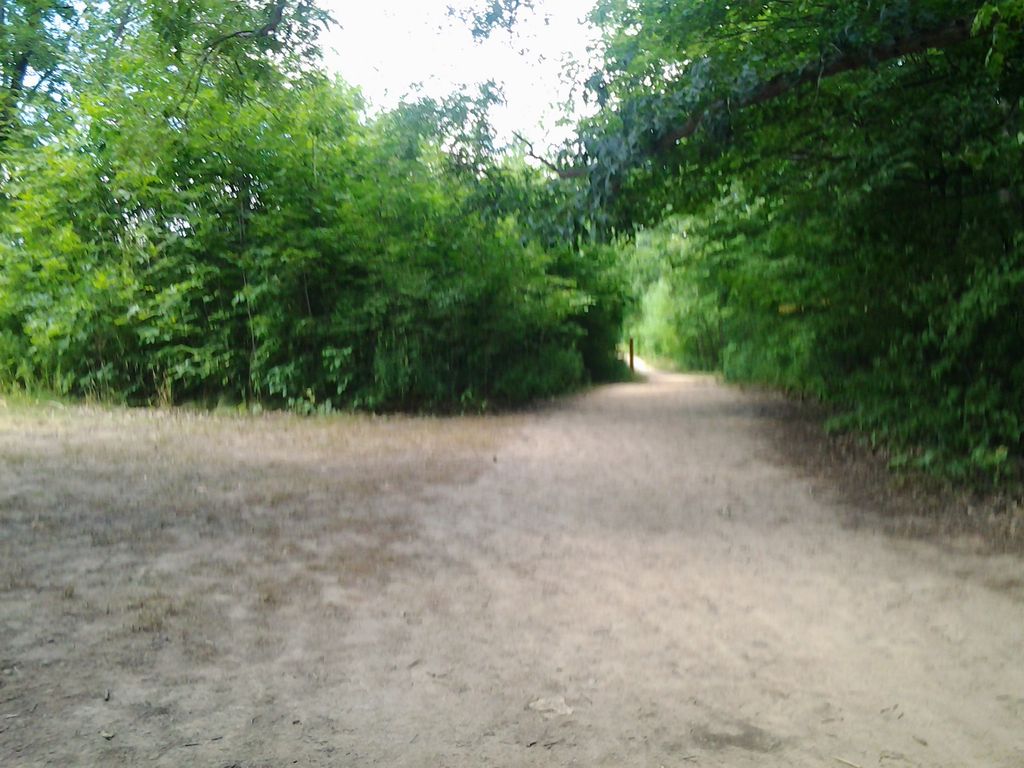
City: hamilton